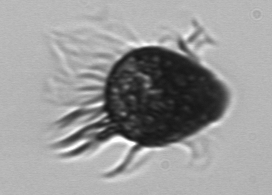
Label: Strombidium_morphotype2